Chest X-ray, PA view. Patient: 37 years old, sex M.
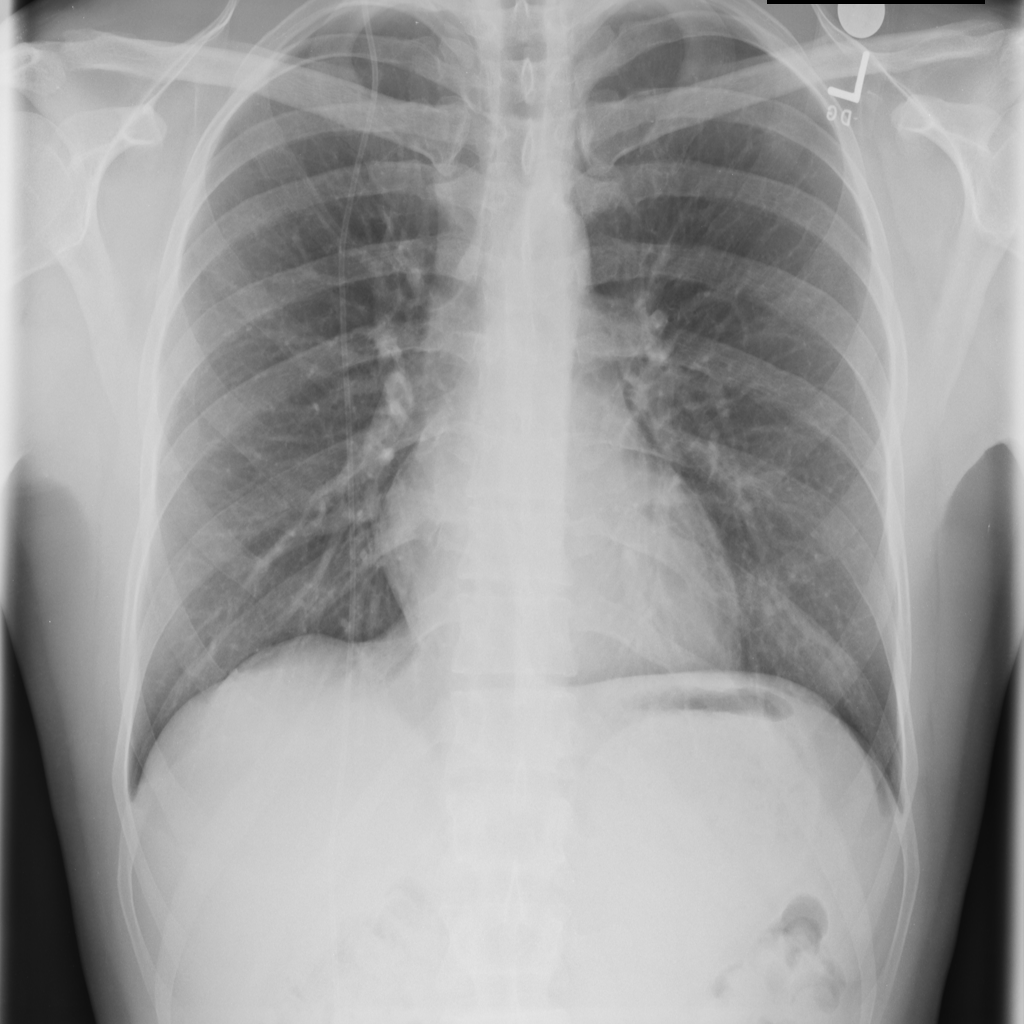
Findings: No Finding